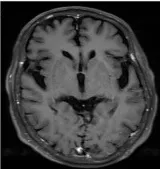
MRI or CT scan images of the patient. Indicated partial enhancement of pia mater in brain enhanced MRI.
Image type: radiology (mri)